Field crop: maize
Growth stage: 2
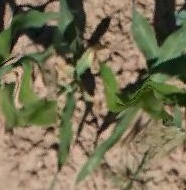
Species: maize